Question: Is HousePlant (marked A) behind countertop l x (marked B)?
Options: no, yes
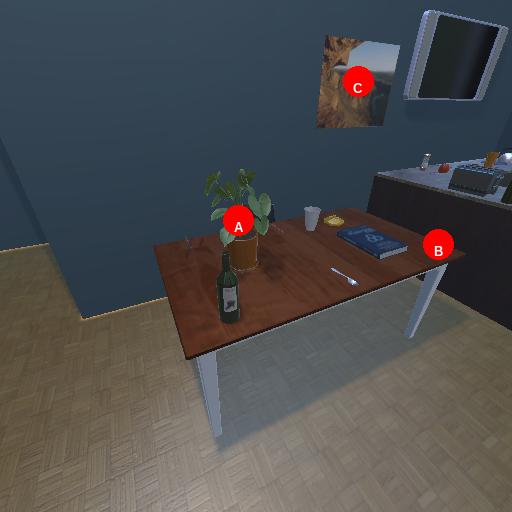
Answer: no